Question: I'm trying to draw a simple circle with a drop shadow in SVG, but for some reason the top and left edges are clipped. This happens both in Chrome and Safari.

I'm using code I found in the w3schools tutorial <URL>, modified to use a circle instead.
'''
<svg xmlns="http://www.w3.org/2000/svg" version="1.1">
<defs>
<filter id="f1" x="0" y="0" width="200%" height="200%">
<feOffset result="offOut" in="SourceAlpha" dx="2" dy="2" />
<feGaussianBlur result="blurOut" in="offOut" stdDeviation="1" />
<feBlend in="SourceGraphic" in2="blurOut" mode="normal" />
</filter>
</defs>
<circle r="30" cx="50" cy="50" style="stroke:gray; fill:aliceblue; stroke-width:3px" filter="url(#f1)" />
</svg>
'''
I tried moving the circle around, increasing the SVG container's size, etc. but got the same result. I also tried Googling various dropshadow tutorials and always modifying the example code to use a circle. Same result every time.
So how do I draw a simple circle with a dropshadow in SVG?
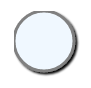
Answer: Turns out the problem lies in the offset of the filter. The circle doesn't have enough padding around it to accomodate the newly added filter. To add this, use the following attributes (adjust as needed):
'''
<filter id="f1" x="-20%" y="-20%" width="200%" height="200%">
'''
The x and y place the box for the filter up and to the left some, which is what was missing previously. The width and height then specify the box size. In this case 200% is overkill, but it may be necessary for larger shadows.